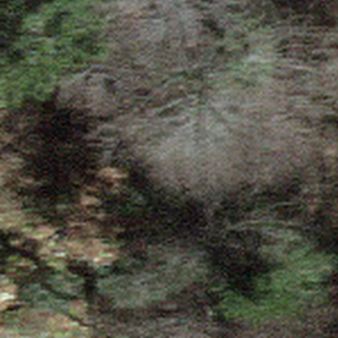
Label: other